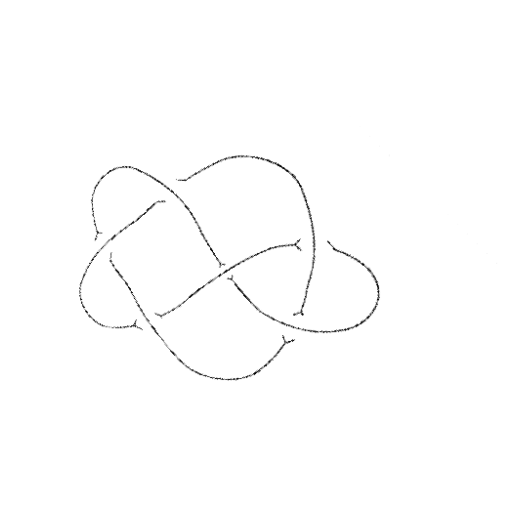
Crossing number: 6